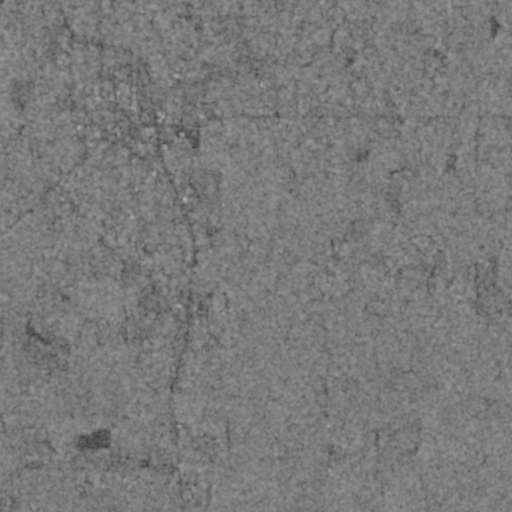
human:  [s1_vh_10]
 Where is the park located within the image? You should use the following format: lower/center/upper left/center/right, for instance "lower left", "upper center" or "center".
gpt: The park is located in the upper left of the image.
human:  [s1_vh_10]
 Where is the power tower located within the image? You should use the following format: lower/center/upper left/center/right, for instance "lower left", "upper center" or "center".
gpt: The power tower is located in the upper left of the image.
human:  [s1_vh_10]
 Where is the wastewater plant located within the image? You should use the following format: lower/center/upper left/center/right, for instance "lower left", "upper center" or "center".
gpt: The wastewater plant is located in the upper left of the image.
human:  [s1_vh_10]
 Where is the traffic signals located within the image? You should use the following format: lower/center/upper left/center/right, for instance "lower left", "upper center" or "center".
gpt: The traffic signals is located in the upper left of the image.
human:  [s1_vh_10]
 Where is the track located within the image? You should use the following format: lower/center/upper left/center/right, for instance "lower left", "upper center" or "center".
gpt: There is no track in the image.

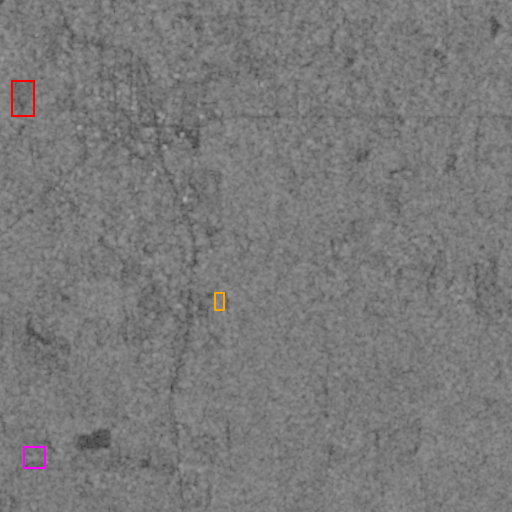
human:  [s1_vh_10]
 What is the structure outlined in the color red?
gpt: The structure outlined in red is a park.
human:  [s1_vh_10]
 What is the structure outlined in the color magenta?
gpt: The structure outlined in magenta is a power substation.
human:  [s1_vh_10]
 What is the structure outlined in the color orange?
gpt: The structure outlined in orange is a building.
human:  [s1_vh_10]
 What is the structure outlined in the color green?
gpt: There is no green outline.